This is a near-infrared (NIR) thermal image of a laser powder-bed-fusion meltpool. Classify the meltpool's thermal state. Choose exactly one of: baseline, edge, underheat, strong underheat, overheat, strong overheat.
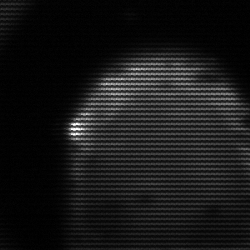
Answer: edge